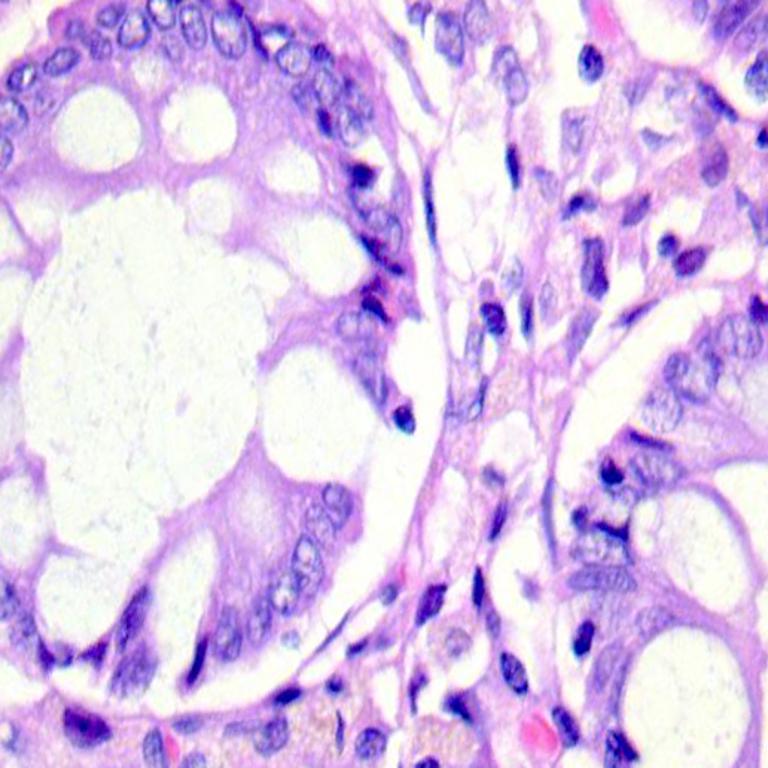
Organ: colon
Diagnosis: benign